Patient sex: M
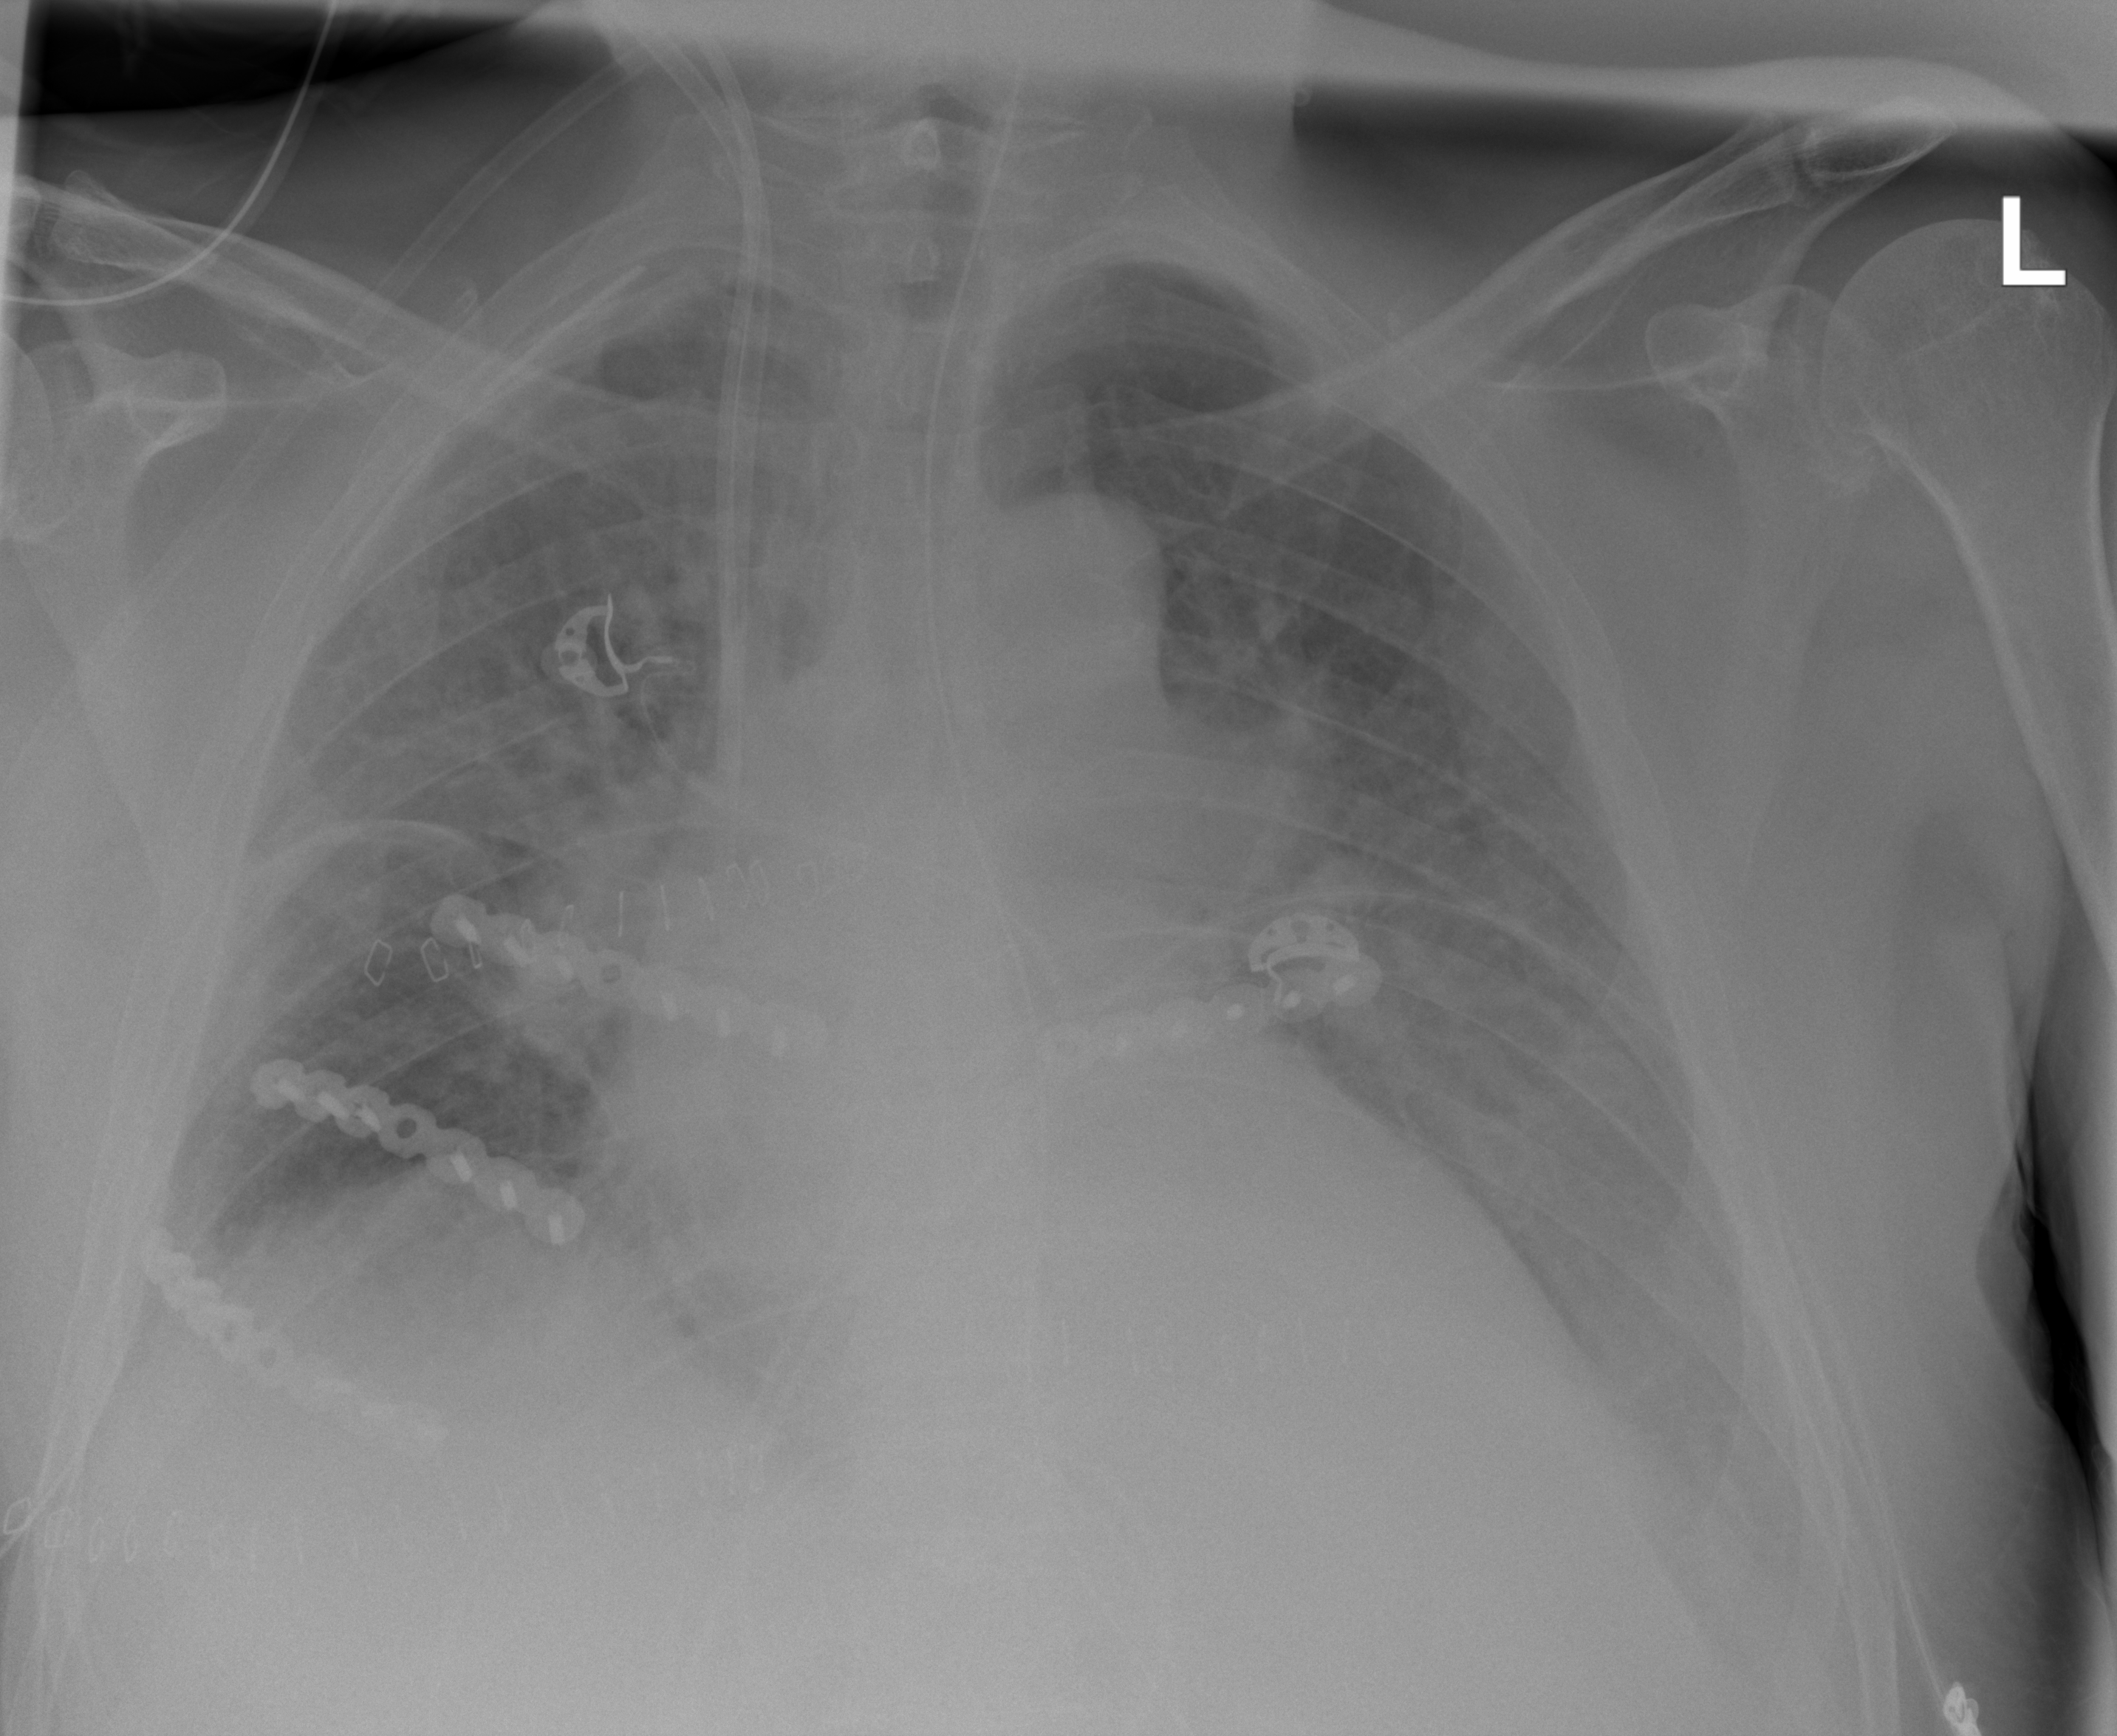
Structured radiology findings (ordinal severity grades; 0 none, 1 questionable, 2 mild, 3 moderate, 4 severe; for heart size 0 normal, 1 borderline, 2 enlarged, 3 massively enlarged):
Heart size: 2
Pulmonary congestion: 3
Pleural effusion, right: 2
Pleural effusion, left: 3
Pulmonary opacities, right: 1
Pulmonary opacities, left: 1
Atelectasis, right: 2
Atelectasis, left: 2